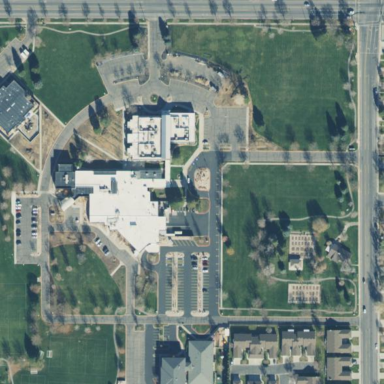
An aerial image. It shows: Healthcare facility identified as hospital.